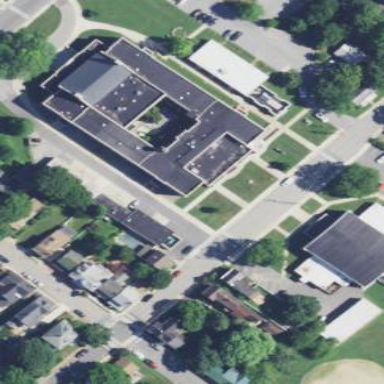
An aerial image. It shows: School building.